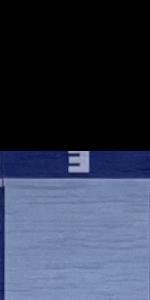
Label: Empty